Question: i would like to access li (id-67) via li (id-68)
i tried '$("#68").parent('li').attr("id")' and '$("#68").parent().parent('li').attr("id")'
and could not grab the id 67.. Any idea thanks!

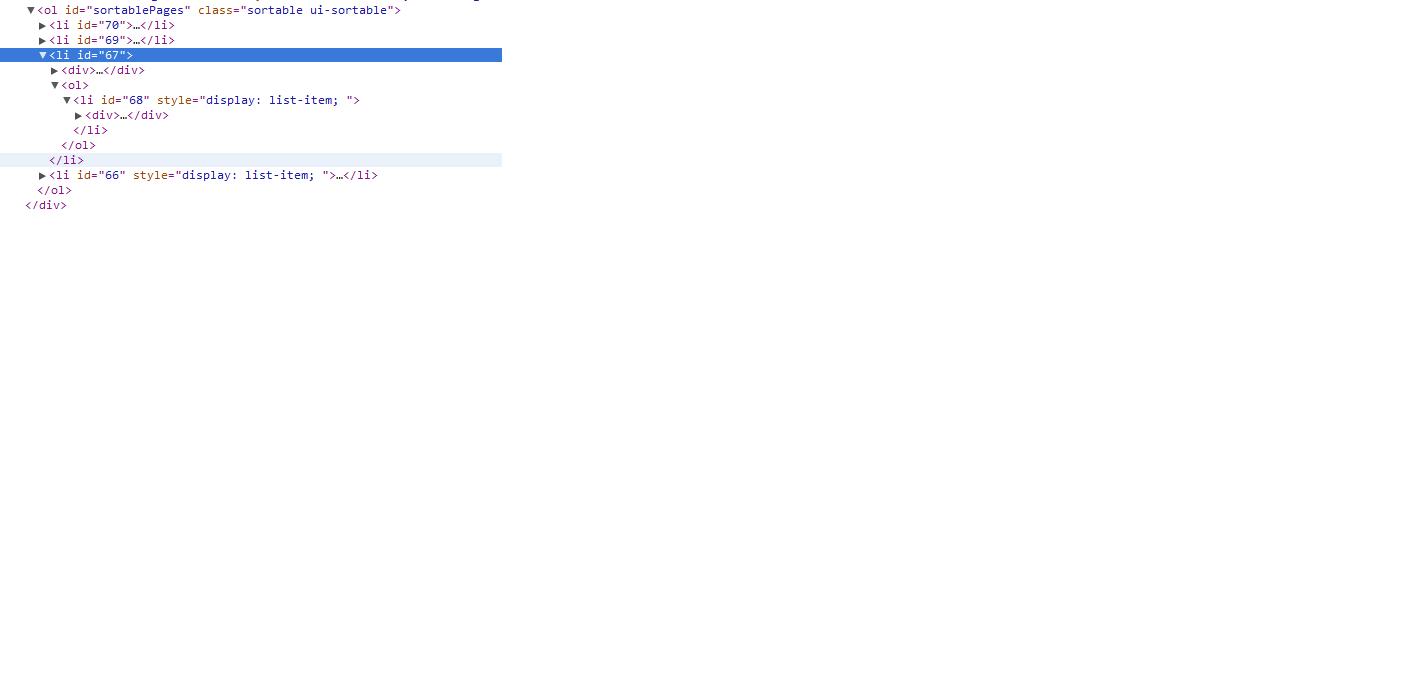
Answer: You could use jQuery.fn.prev() :
'''
$("#68").prev();
'''